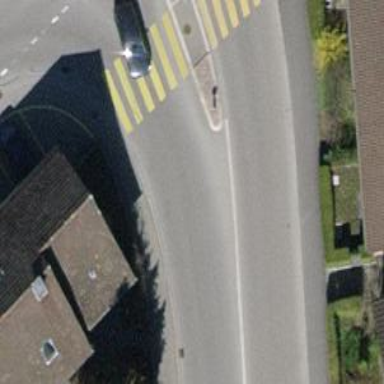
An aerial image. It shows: Tertiary road with asphalt surface including cycle lane.